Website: home-depot
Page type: customer-info-address
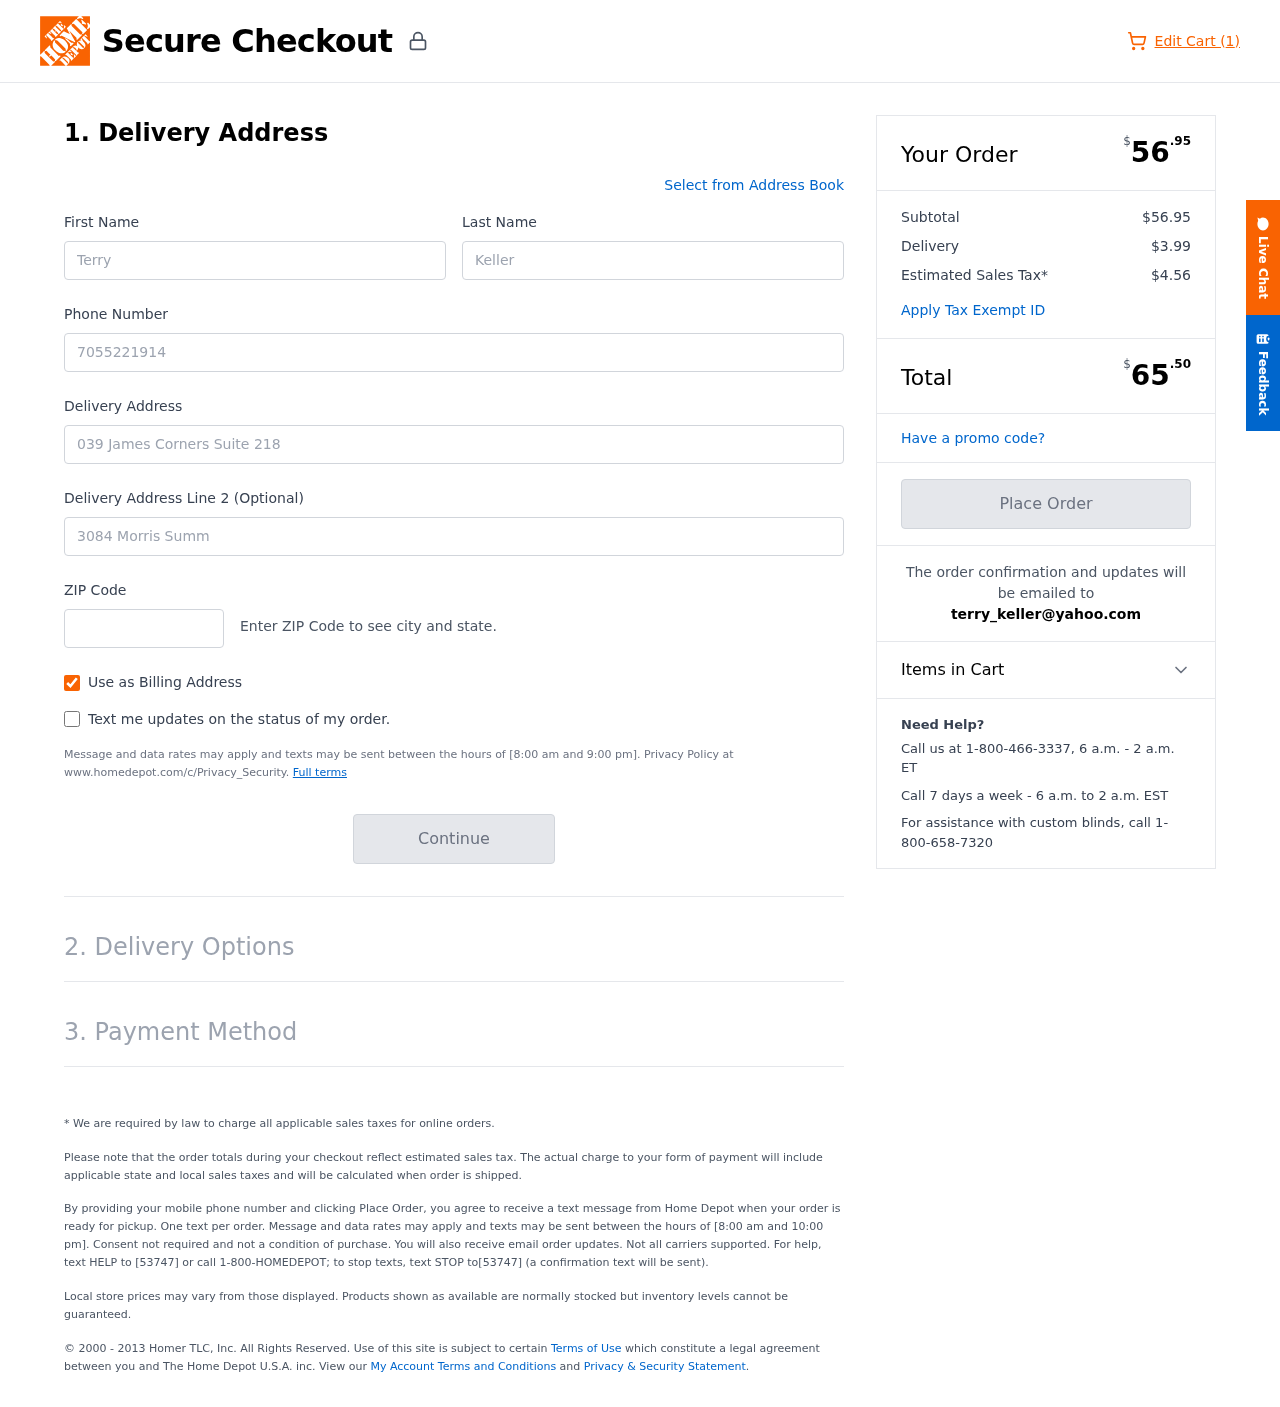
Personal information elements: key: PII_EMAIL
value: terry_keller@yahoo.com
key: PII_FIRSTNAME
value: Terry
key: PII_LASTNAME
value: Keller
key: PII_PHONE
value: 7055221914
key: PII_POSTCODE
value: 33387
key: PII_STREET
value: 039 James Corners Suite 218
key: PII_STREET2
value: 3084 Morris Summit Apt. 660
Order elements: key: ORDER_NUM_ITEMS
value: Edit Cart (1)
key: ORDER_SUBTOTAL_HEADER
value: $56.95
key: ORDER_SUBTOTAL
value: $56.95
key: ORDER_SHIPPING_COST
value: $3.99
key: ORDER_TAX
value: $4.56
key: ORDER_TOTAL2
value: $65.50